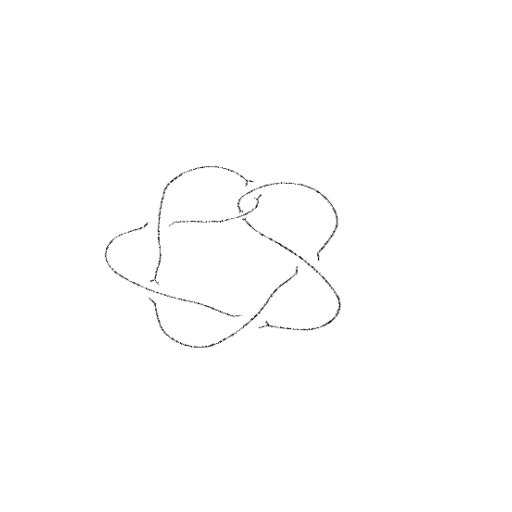
Crossing number: 6